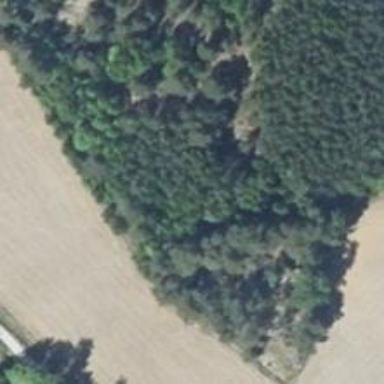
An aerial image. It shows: Forest with evergreen needle-leaved trees.